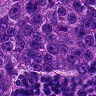
Metastatic tissue present: yes